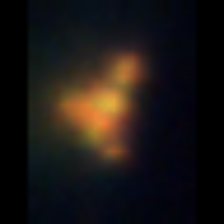
Taxon: Unknown_detritus
Group: Unknown